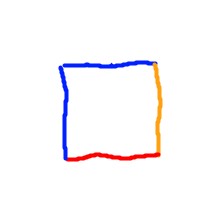
Shape: square